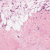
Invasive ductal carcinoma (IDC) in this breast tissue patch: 0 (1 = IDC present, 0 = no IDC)